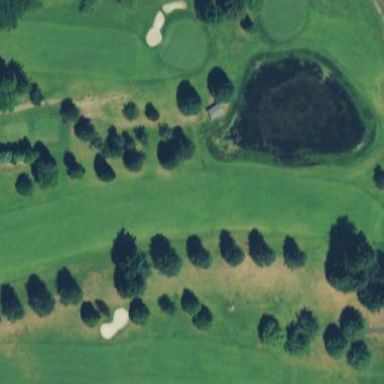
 specifically mown fairway on golf course."